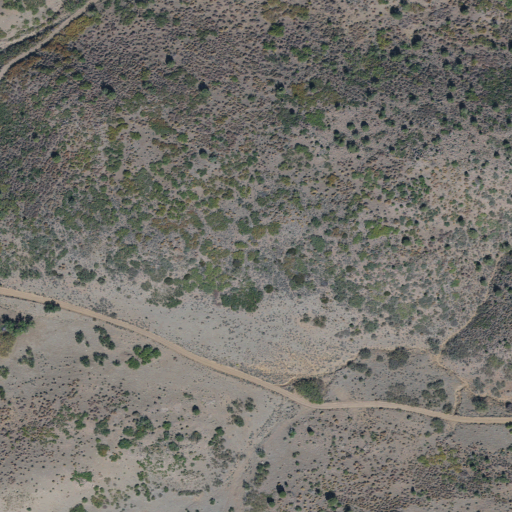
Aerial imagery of plain(s) in Utah named Dagget Flat containing evergreen forest, shrub, and grassland